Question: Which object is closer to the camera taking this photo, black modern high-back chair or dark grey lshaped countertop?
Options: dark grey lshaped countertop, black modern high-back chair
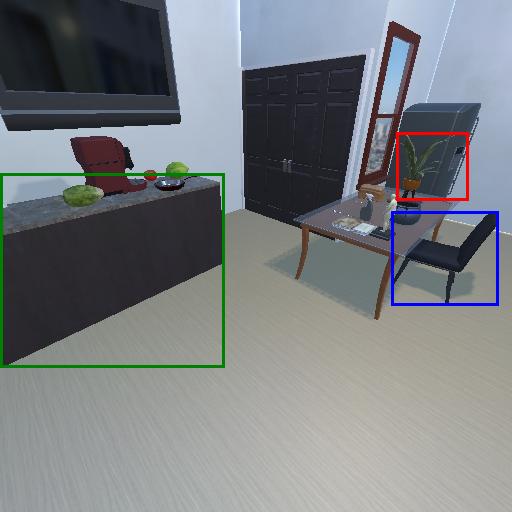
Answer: dark grey lshaped countertop